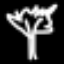
Label: palm tree